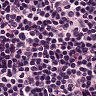
Metastatic tissue present: no